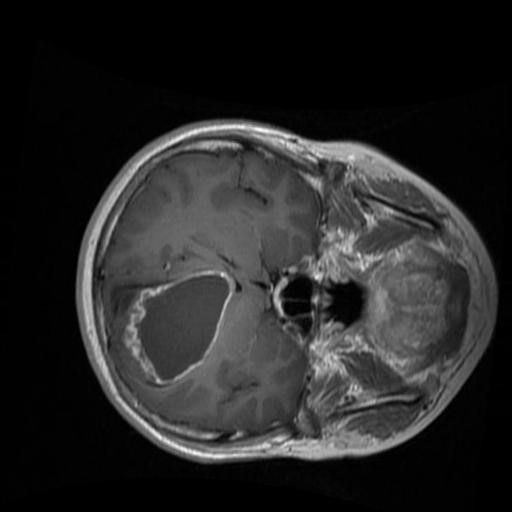
Label: brain_glioma